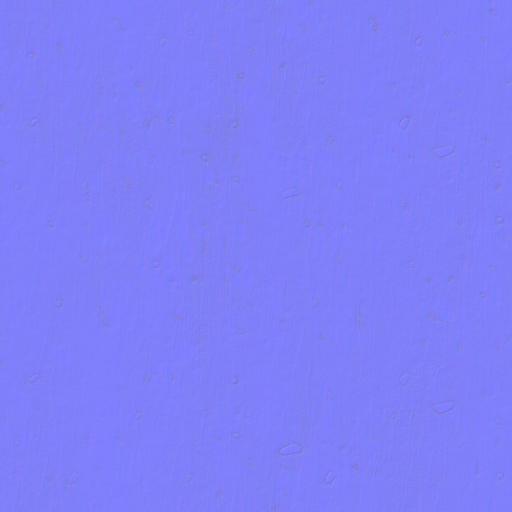
green paint painted plaster scratched scratches wall